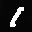
Label: 1